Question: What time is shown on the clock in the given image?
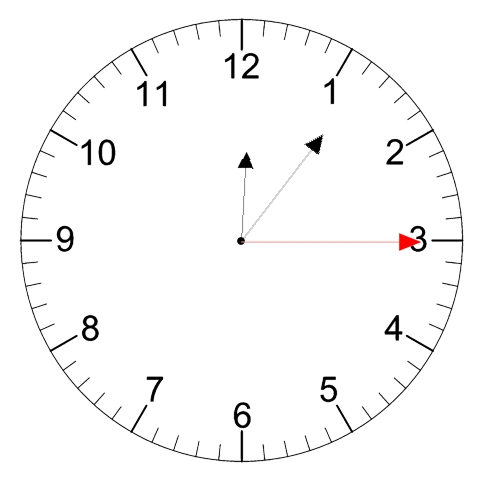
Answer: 12:06:15